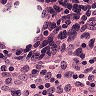
Metastatic tissue present: no